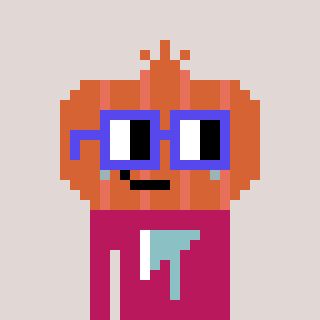
a pixel art character with square blue glasses, a onion-shaped head and a darkpink-colored body on a warm background